Question: In below example I have two divs:

Both have the same content and almost the same style, except that the second div has one more style:
border: 1px solid black;
The problem is that this border is doing a resize of the internal content and I don't want this. I want to put a border on some divs on the page dynamically during the page load, but without chage any measures or changes in the content.
Has a way of doing this? I can use javascript if necessary, but a solution that only use css will be more apreciated.
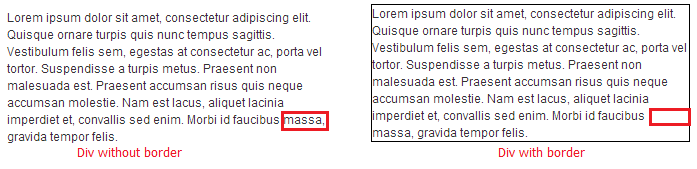
Answer: Instead of border use <URL>
'''
div.border
{
outline: 1px solid black;
}
'''
<URL>